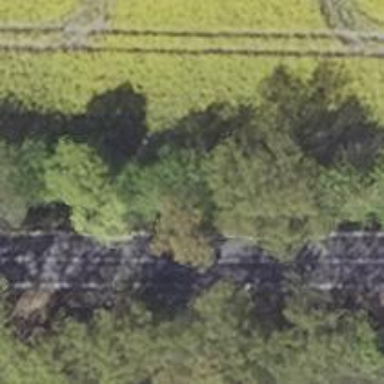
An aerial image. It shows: Row of deciduous broadleaved trees.